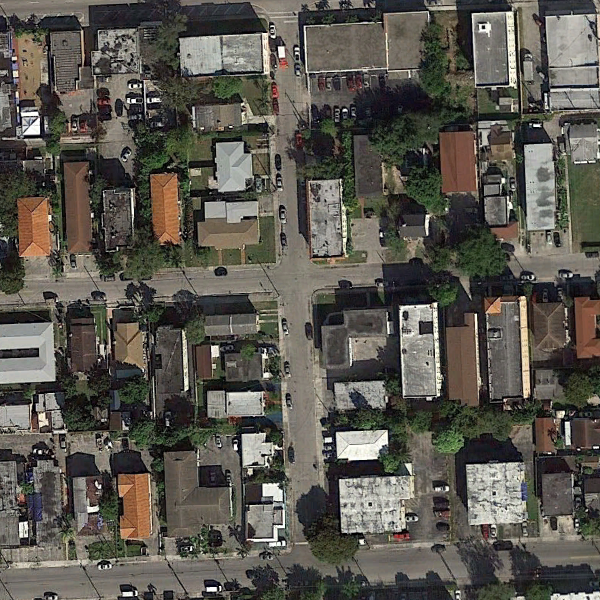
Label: DenseResidential